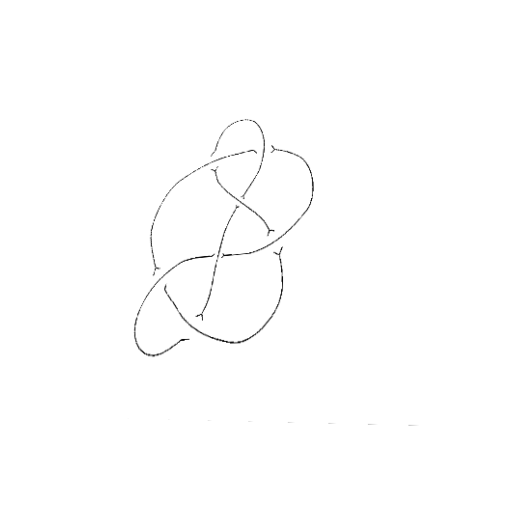
Crossing number: 7